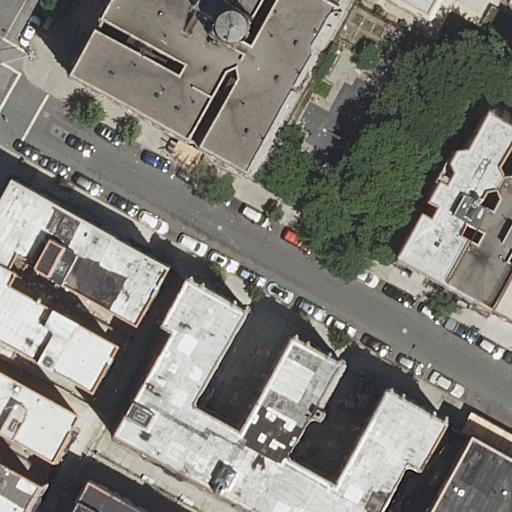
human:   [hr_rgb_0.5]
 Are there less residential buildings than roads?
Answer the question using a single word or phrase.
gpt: no

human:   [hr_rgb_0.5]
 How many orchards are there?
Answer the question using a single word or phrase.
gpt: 0

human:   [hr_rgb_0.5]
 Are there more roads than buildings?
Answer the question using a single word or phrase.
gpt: no

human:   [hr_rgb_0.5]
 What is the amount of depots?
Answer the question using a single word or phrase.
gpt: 0

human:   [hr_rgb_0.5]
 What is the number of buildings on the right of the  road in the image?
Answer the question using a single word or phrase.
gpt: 5

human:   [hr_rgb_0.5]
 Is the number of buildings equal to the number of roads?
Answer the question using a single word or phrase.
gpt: no

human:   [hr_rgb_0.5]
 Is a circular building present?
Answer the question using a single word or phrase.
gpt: no

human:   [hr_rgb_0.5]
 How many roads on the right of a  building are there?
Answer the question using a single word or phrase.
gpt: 1

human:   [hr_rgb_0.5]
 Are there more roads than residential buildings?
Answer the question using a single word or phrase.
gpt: no

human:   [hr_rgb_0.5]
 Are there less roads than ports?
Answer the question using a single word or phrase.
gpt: no

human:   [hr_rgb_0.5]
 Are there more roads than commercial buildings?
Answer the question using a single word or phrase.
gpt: yes

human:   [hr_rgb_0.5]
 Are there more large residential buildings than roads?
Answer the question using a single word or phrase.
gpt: yes

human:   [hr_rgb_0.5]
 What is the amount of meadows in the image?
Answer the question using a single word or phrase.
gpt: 0

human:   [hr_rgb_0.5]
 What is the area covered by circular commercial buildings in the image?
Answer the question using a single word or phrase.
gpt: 0m2

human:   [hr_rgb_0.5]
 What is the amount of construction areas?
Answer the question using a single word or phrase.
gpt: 0

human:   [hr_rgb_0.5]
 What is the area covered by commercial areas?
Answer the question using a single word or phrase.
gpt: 0m2

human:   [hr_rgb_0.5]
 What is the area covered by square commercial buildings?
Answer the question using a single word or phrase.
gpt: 0m2

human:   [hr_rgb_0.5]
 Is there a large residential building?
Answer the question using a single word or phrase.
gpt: yes

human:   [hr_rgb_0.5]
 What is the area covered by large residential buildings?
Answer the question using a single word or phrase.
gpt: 2408m2

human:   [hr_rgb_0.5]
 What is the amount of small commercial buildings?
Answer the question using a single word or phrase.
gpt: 0

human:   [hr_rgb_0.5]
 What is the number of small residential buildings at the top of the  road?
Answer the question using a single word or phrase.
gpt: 1

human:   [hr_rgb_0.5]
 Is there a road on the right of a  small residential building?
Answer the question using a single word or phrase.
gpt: yes

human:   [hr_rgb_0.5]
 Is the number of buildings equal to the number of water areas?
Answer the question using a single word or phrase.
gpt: no

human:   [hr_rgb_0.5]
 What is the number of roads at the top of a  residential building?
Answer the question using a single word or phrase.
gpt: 1

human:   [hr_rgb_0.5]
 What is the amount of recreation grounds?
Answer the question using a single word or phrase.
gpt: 0

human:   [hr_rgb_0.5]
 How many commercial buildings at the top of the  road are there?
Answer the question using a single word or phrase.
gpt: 0

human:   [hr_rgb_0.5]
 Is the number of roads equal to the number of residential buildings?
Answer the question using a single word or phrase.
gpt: no

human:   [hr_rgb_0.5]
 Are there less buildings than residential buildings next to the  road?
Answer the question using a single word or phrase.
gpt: no

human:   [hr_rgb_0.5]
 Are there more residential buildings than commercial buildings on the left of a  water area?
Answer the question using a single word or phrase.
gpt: yes

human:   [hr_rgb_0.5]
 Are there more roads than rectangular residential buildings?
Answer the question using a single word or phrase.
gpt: no

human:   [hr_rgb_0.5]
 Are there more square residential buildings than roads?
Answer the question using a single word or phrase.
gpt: no

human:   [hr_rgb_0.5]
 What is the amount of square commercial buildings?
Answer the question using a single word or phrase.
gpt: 0

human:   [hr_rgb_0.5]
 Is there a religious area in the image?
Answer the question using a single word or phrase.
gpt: no

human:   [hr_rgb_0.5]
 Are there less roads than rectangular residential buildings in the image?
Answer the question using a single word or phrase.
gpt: yes

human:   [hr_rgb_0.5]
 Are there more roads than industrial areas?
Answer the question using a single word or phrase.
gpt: yes

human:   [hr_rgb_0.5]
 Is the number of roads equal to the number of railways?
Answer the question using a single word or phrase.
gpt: no